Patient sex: M
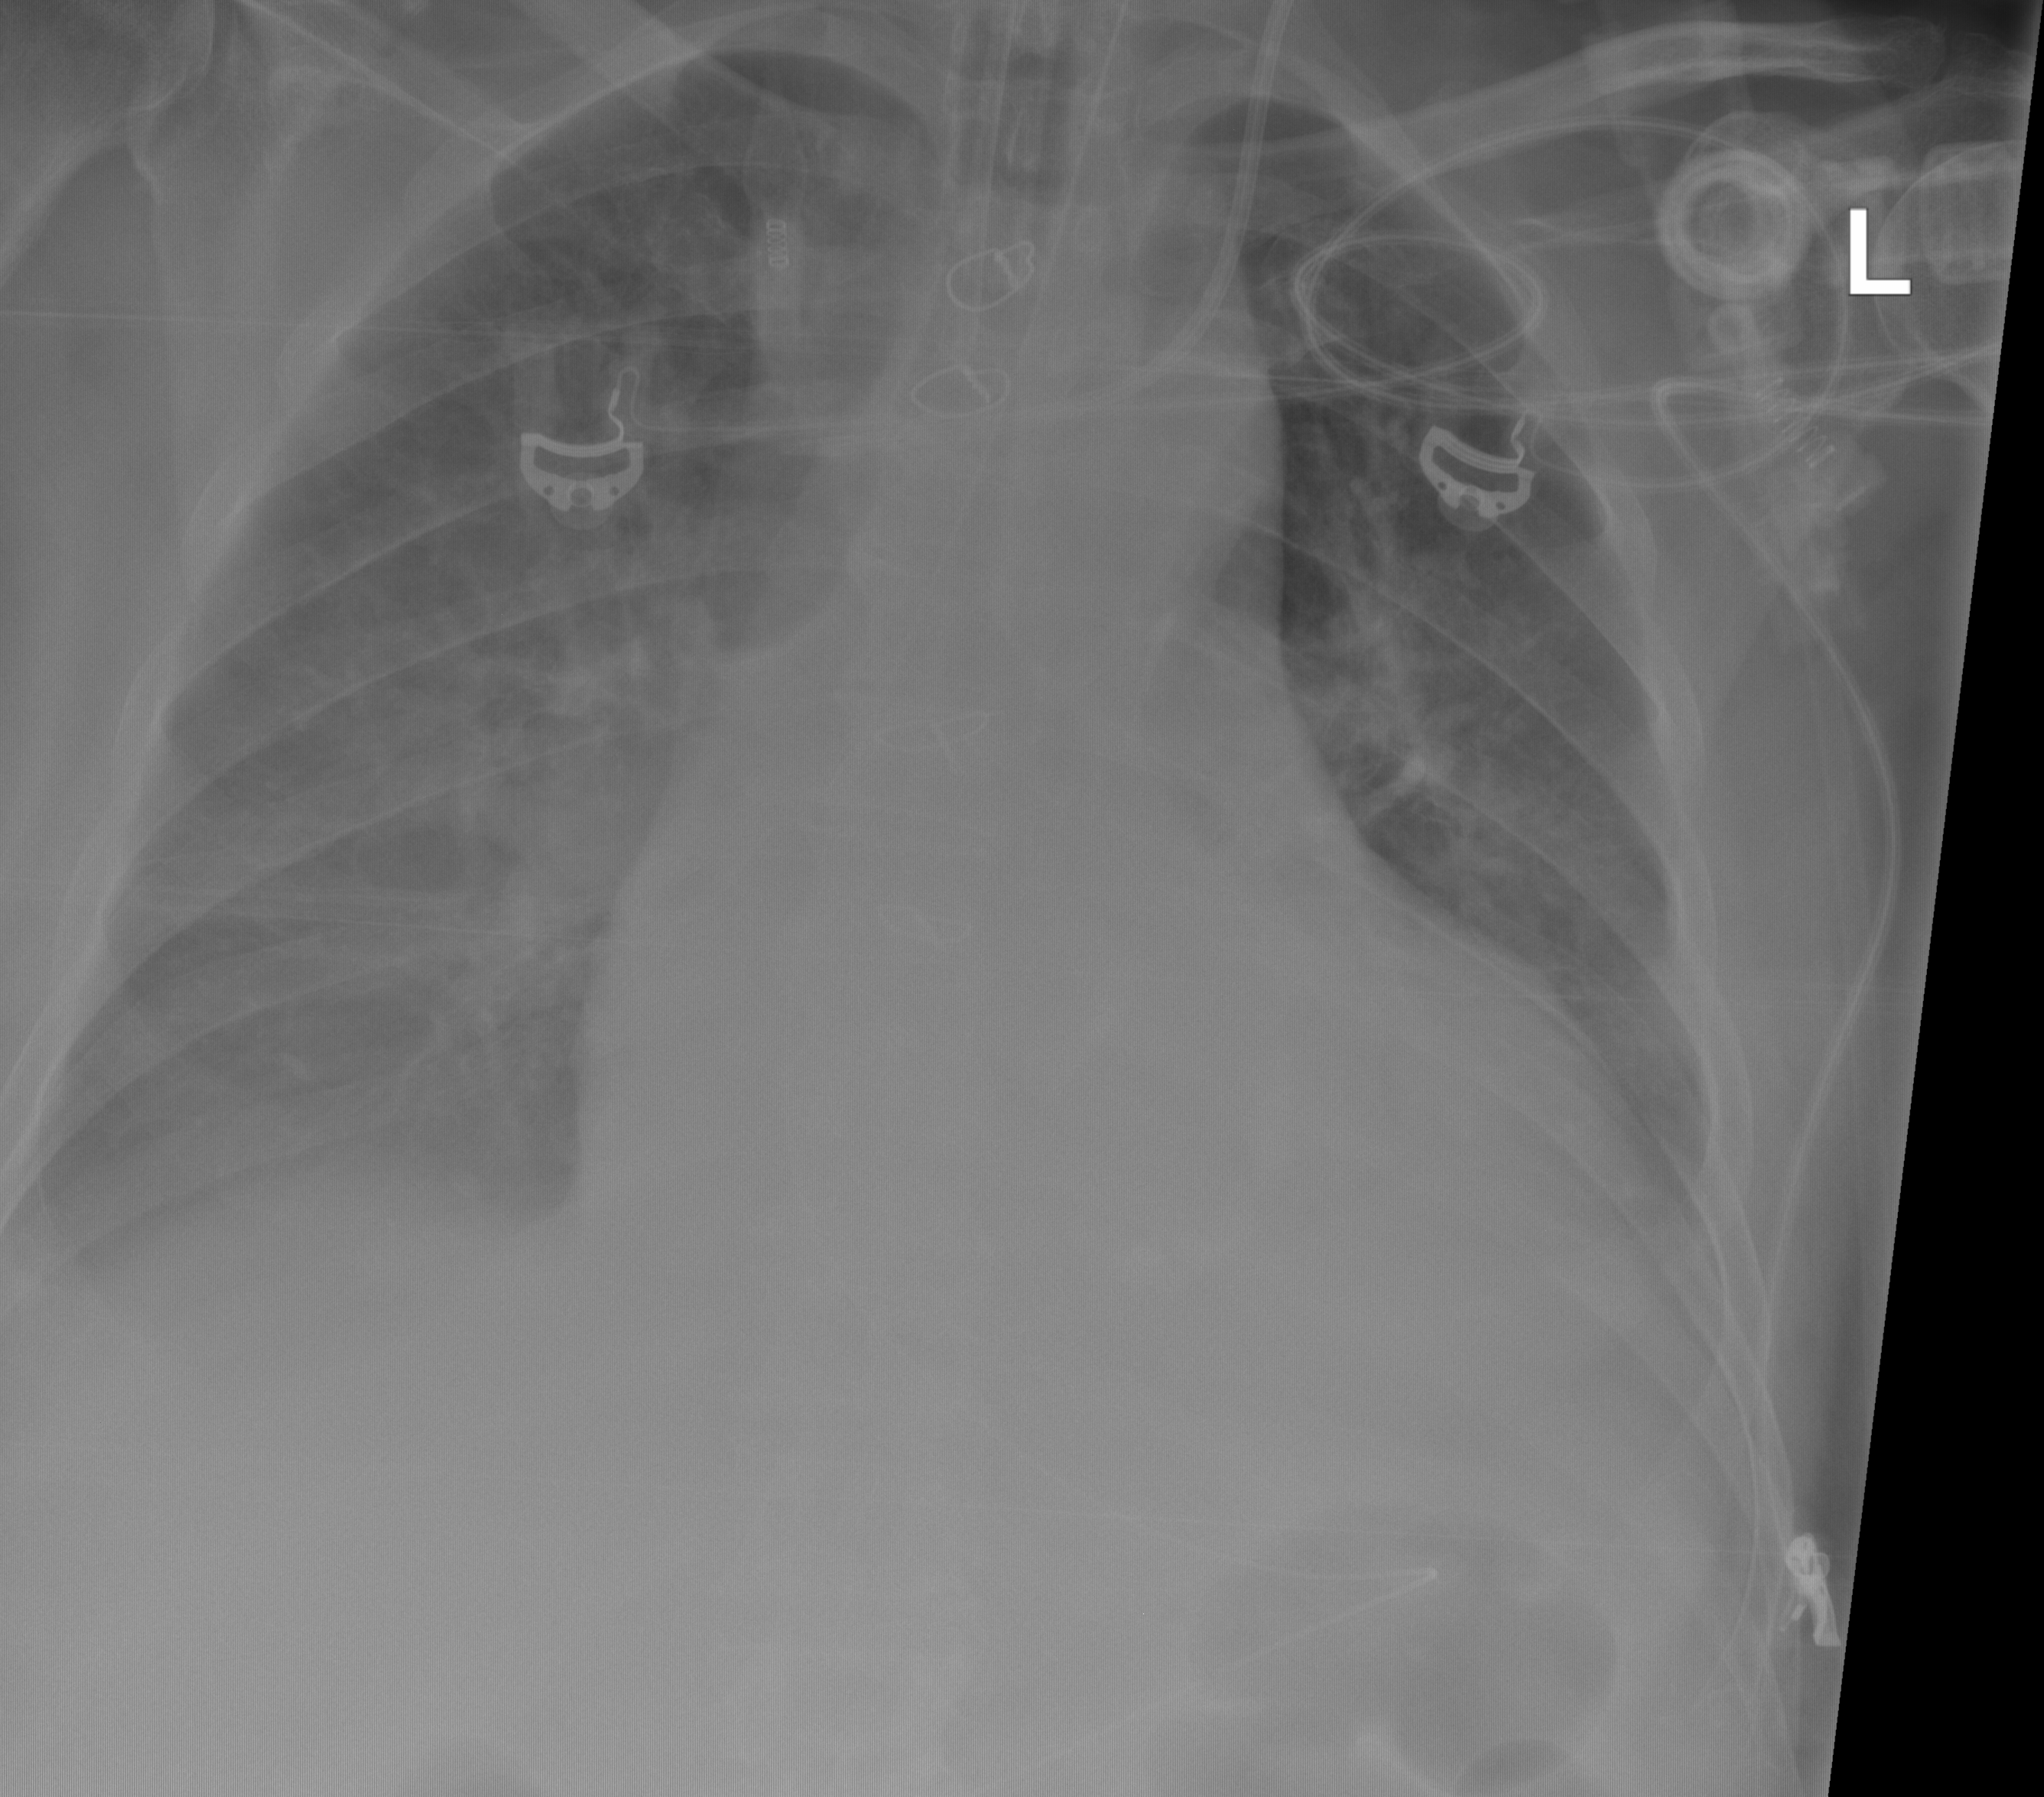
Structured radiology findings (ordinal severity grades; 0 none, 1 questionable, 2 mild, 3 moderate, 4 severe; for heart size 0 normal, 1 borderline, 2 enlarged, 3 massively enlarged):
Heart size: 2
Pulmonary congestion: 2
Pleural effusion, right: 3
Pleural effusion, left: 3
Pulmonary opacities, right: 1
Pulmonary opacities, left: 2
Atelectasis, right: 2
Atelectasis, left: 2